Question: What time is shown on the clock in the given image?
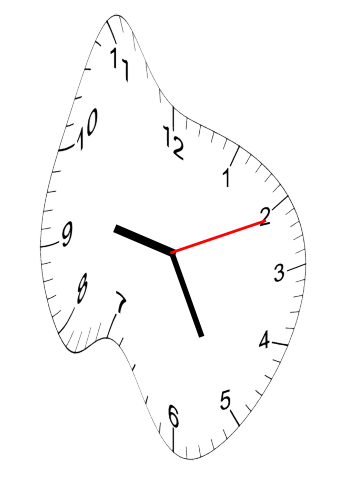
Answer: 09:25:11